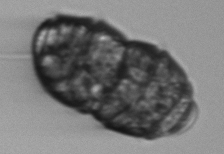
Label: Margalefidinium